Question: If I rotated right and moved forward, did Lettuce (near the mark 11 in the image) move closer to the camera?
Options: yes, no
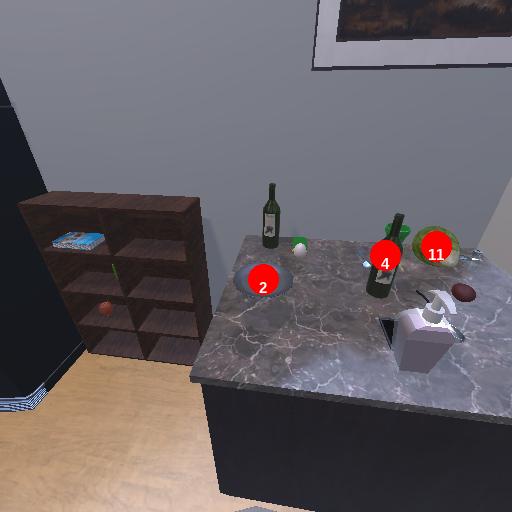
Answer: yes